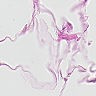
Metastatic tissue present: no